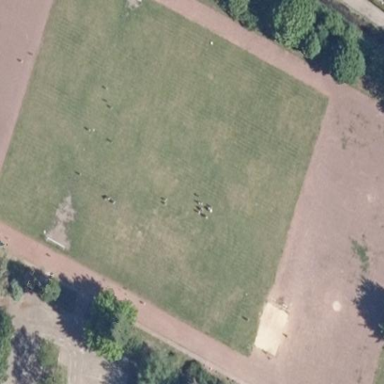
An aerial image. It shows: Soccer pitch for leisure land activities.